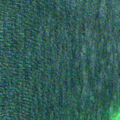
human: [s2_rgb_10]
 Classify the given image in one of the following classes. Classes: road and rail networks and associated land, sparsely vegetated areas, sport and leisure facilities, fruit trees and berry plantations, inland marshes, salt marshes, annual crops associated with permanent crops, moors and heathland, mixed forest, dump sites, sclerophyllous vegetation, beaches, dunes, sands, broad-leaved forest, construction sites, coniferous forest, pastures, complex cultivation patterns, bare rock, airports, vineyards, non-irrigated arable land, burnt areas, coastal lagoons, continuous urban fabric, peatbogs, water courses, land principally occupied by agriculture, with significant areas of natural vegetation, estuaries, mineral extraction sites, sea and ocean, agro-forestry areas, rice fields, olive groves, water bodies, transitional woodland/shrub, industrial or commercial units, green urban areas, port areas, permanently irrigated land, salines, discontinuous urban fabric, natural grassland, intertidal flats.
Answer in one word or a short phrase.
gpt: sea and ocean